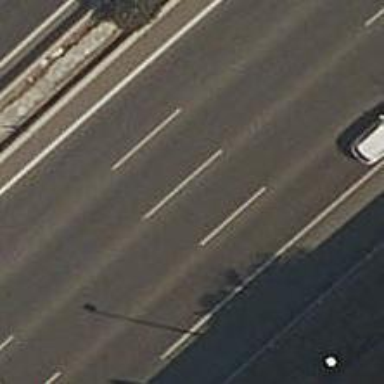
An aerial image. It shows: Asphalt motorway.